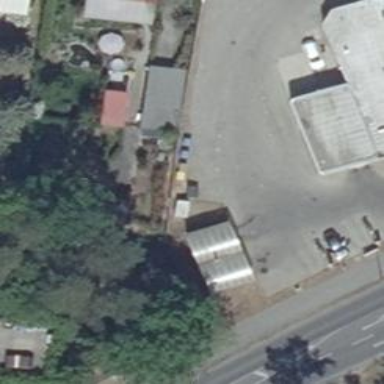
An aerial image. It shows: Car wash facility.